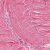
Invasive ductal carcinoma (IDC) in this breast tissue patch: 0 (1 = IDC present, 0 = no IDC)